Aerial crown-view tile of a tropical tree (Barro Colorado Island, Panama), acquired 20250317:
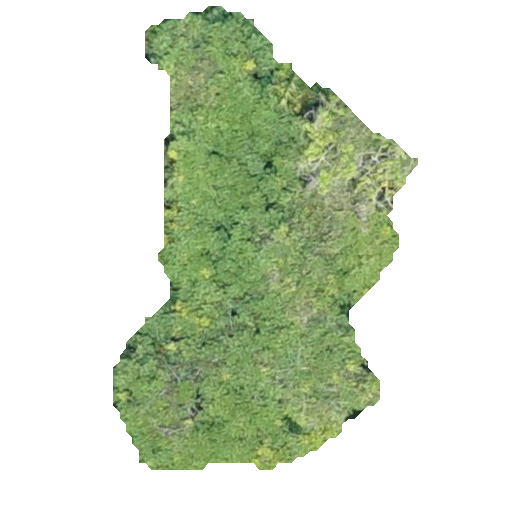
Species: Spondias mombin
GBIF accepted scientific name: Spondias mombin
Crown area: 135.254 m²